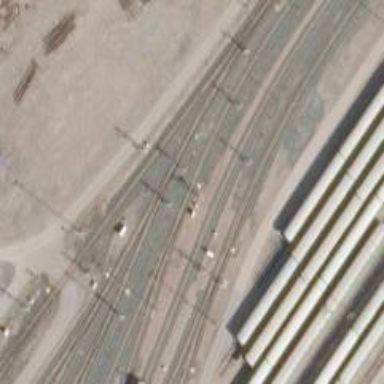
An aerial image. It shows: Railway signal.